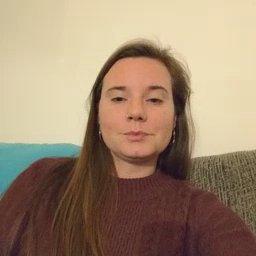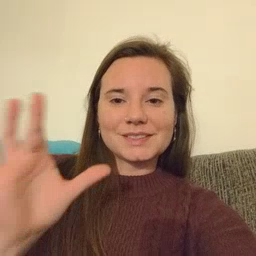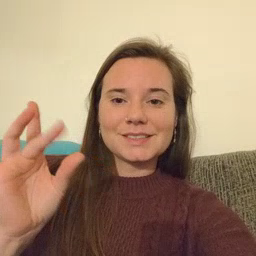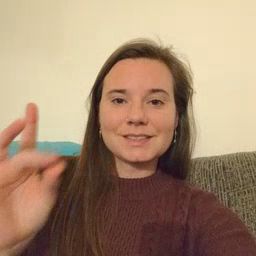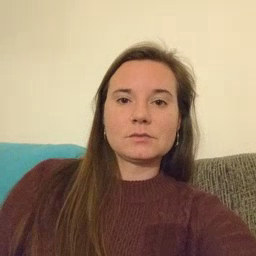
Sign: sticky